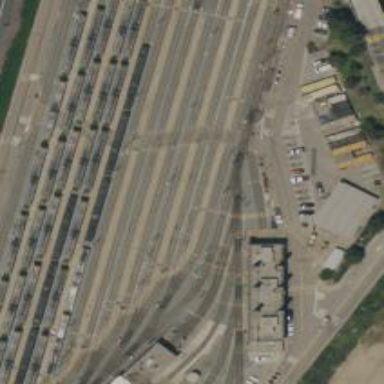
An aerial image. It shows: Light rail service yard with electrified contact lines.